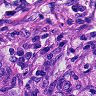
Metastatic tissue present: yes